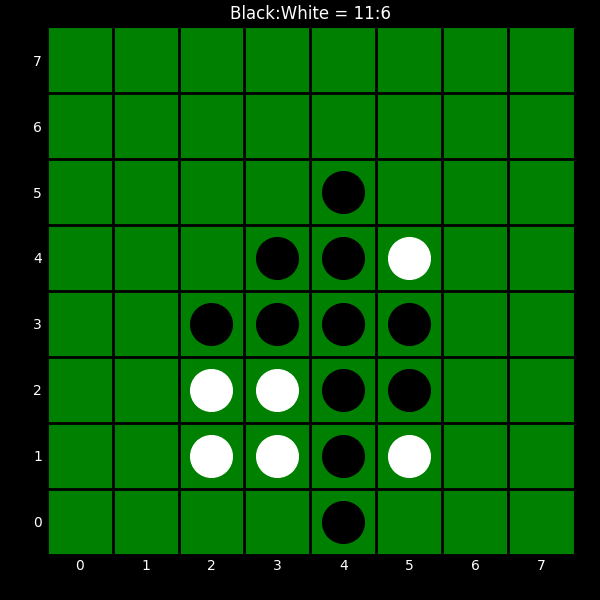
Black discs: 11
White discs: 6